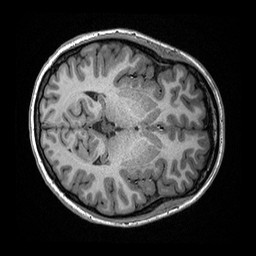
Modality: T1w
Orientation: axial
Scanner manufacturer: ge
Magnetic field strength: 3 T
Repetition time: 2.349 s
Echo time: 0.002968 s